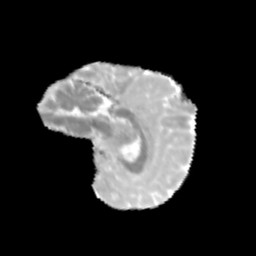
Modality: MD
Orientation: sagittal
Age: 9
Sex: female
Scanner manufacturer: siemens
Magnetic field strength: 3 T
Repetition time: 3.8 s
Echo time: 0.07 s